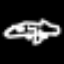
Label: airplane